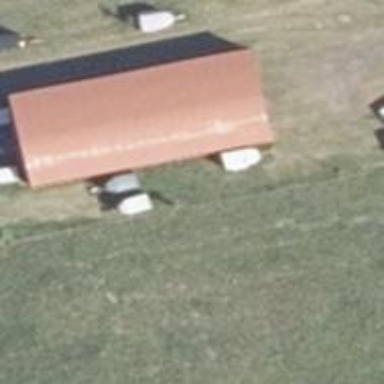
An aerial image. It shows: Stable building.